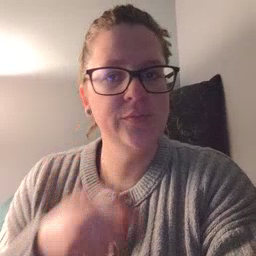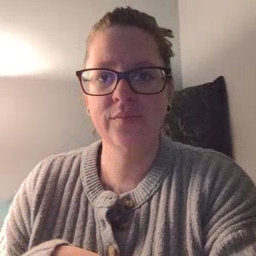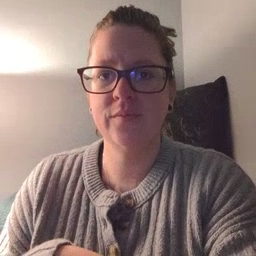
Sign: hear